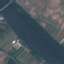
Land use / land cover: River